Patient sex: M
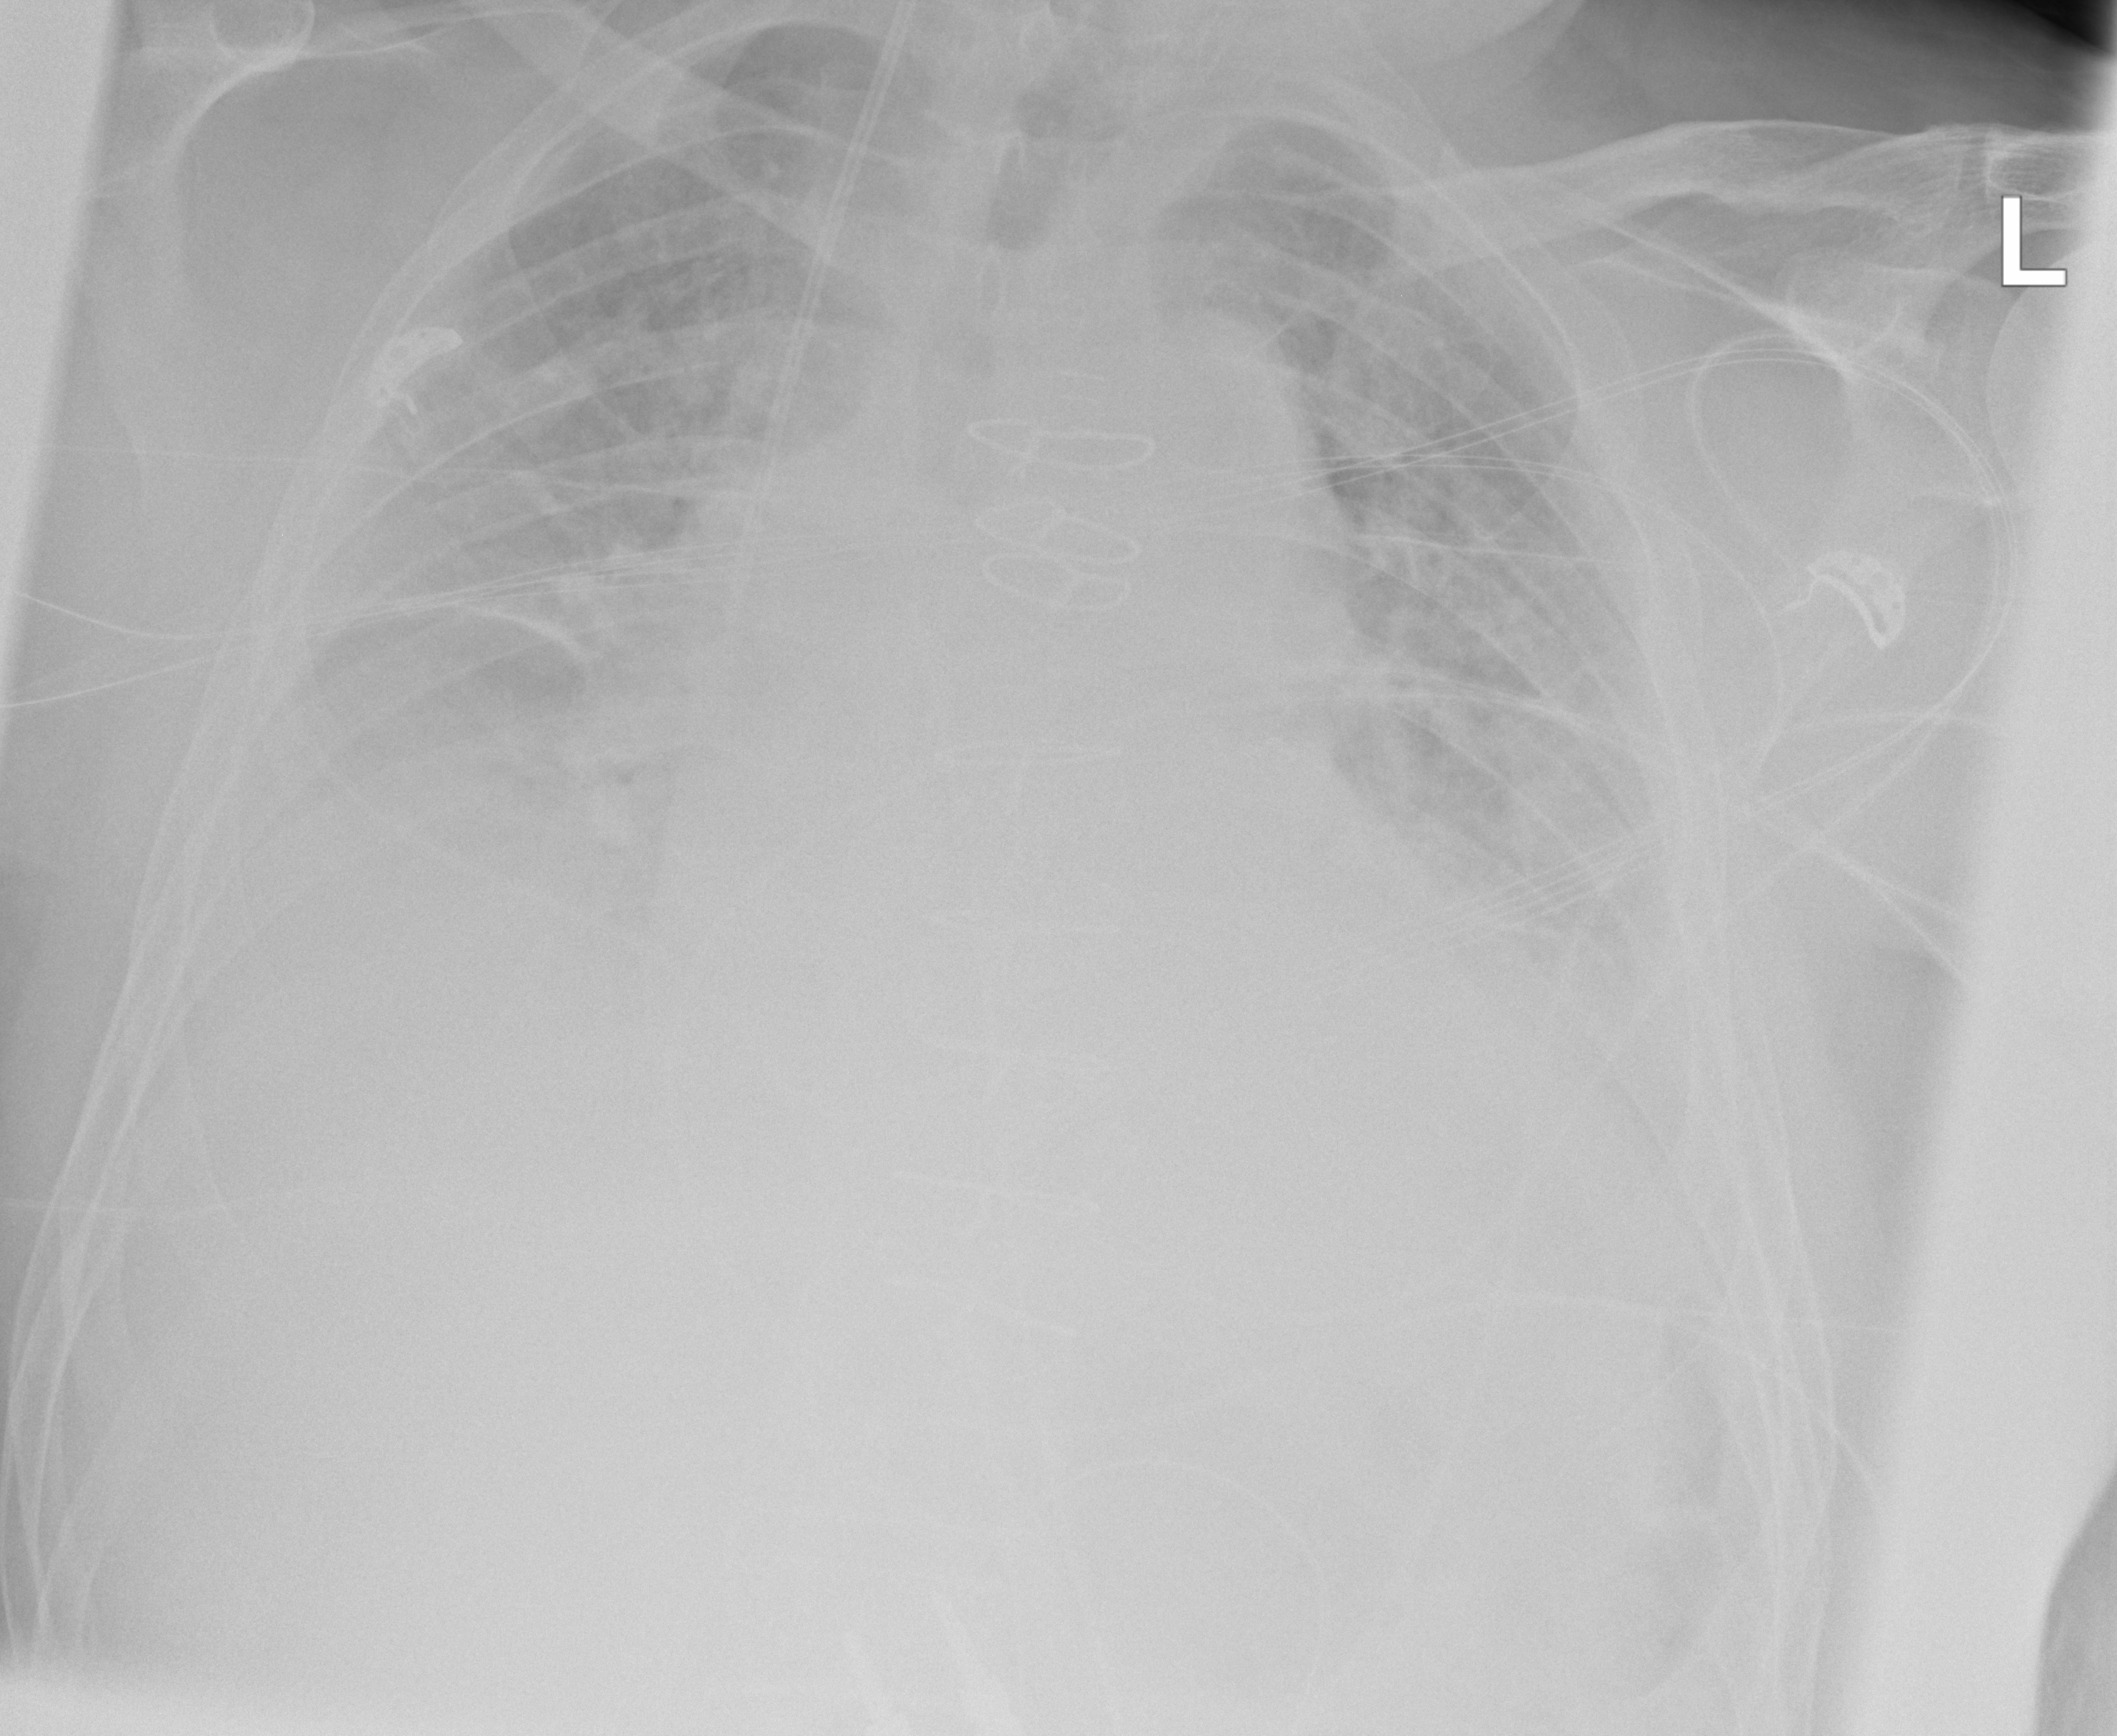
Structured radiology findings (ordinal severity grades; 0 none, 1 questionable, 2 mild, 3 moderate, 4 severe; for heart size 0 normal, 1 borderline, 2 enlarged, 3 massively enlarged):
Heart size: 2
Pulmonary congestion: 2
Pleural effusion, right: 2
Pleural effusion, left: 2
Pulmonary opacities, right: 2
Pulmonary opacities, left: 2
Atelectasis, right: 2
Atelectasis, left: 2